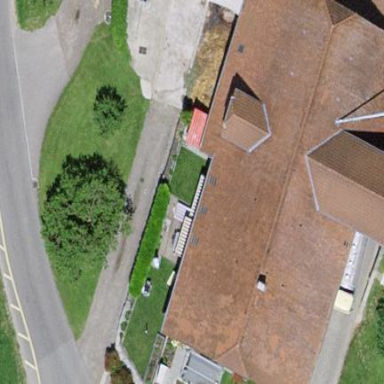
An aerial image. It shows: Farm building.